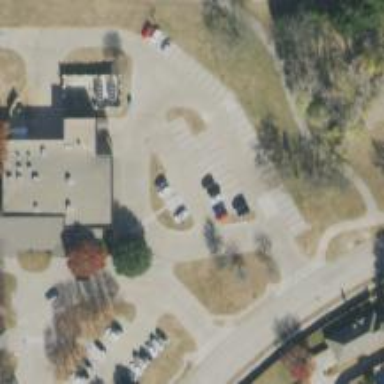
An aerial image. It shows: Parking space.